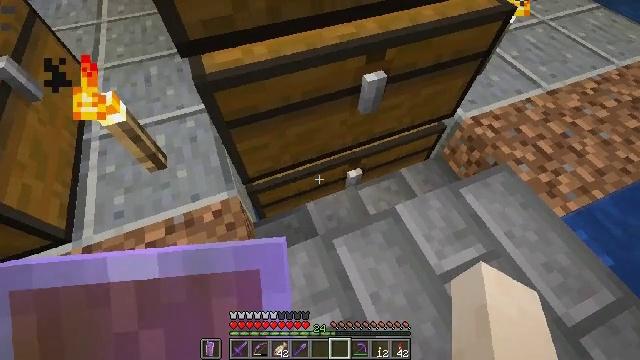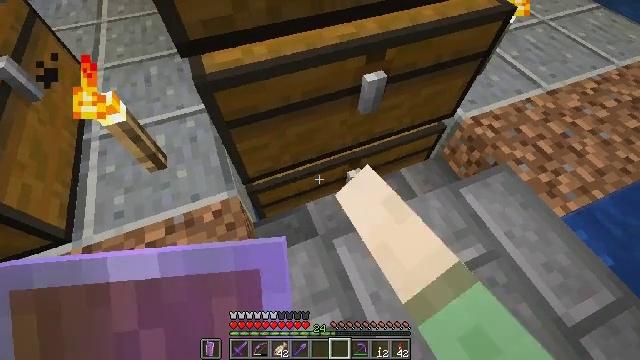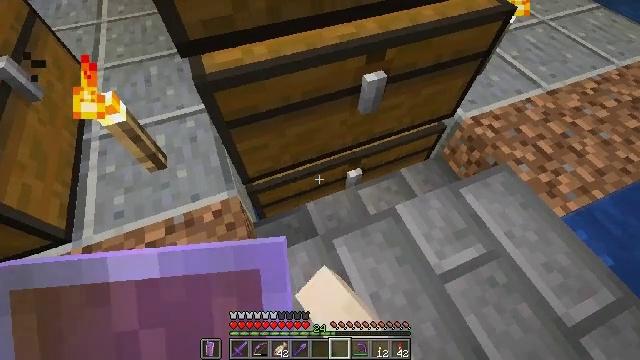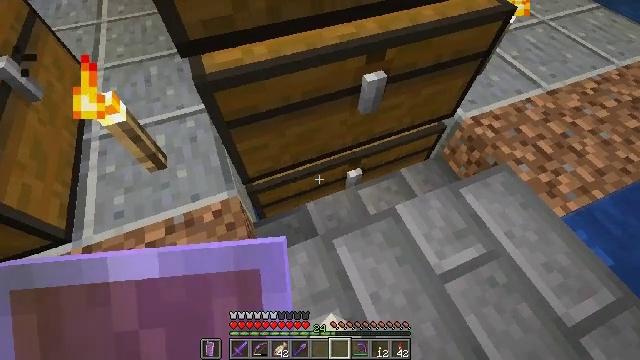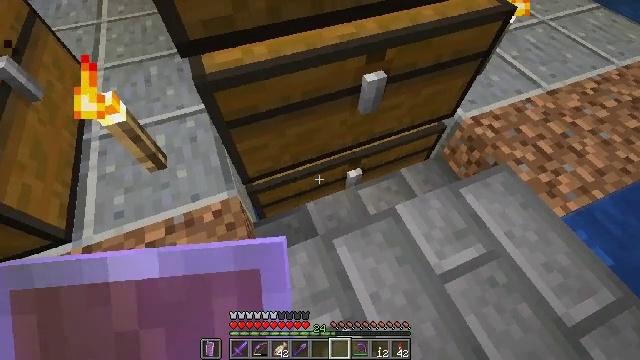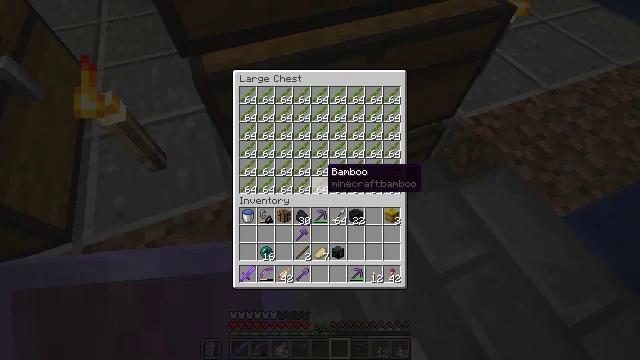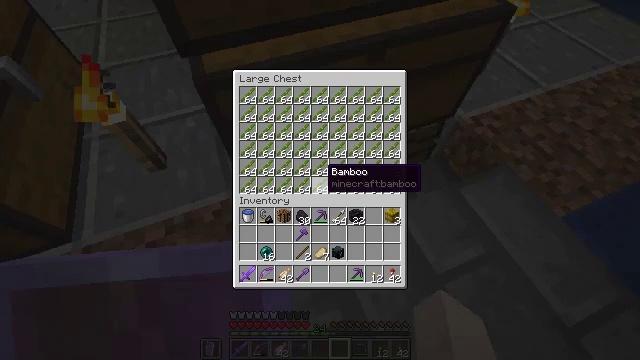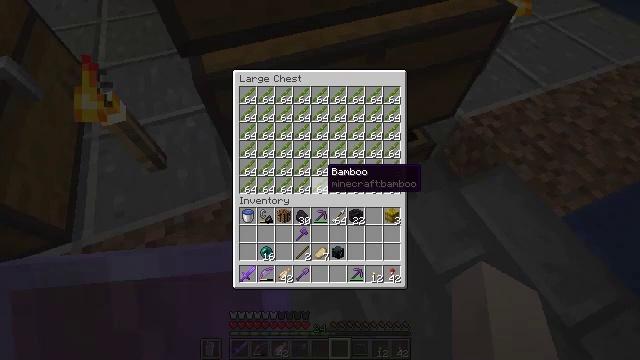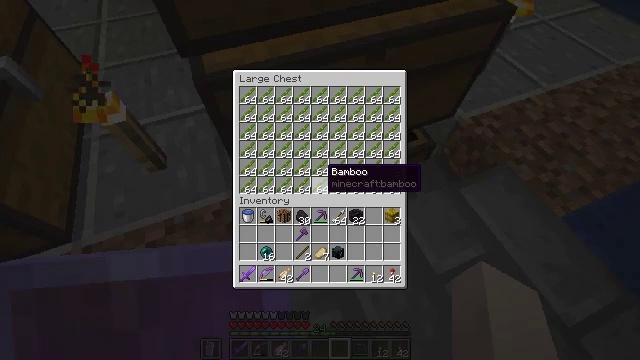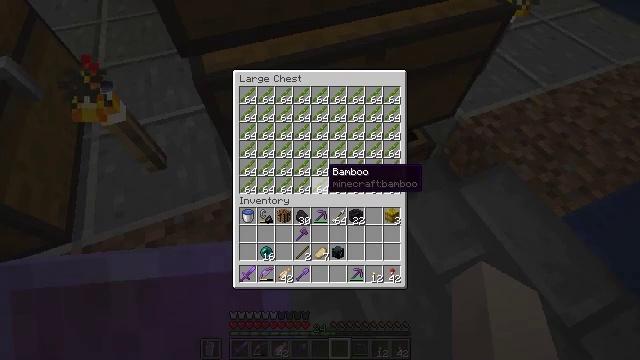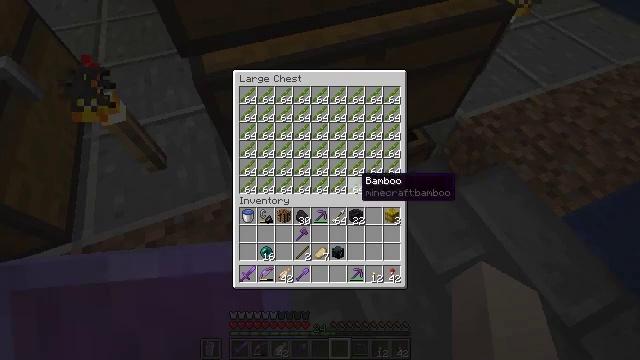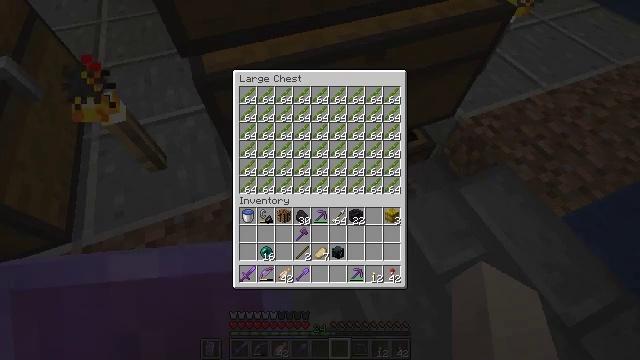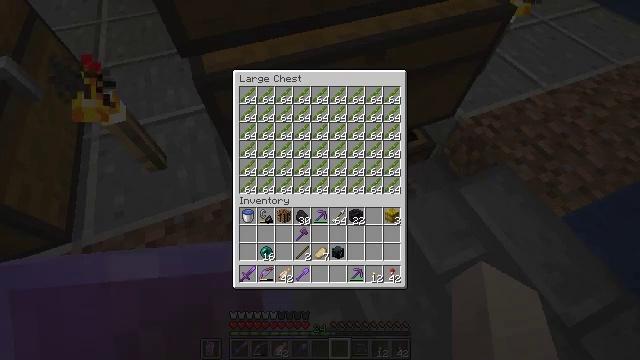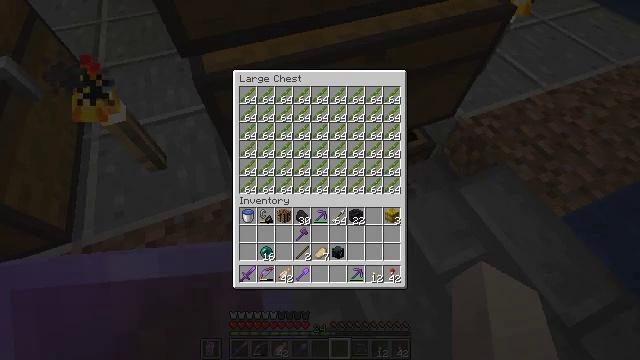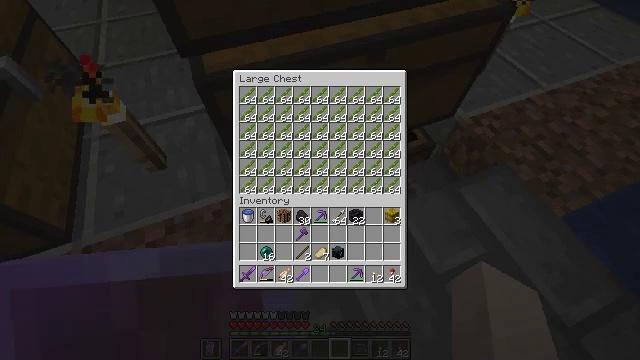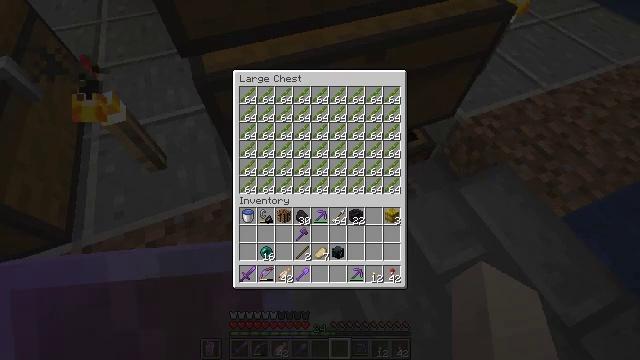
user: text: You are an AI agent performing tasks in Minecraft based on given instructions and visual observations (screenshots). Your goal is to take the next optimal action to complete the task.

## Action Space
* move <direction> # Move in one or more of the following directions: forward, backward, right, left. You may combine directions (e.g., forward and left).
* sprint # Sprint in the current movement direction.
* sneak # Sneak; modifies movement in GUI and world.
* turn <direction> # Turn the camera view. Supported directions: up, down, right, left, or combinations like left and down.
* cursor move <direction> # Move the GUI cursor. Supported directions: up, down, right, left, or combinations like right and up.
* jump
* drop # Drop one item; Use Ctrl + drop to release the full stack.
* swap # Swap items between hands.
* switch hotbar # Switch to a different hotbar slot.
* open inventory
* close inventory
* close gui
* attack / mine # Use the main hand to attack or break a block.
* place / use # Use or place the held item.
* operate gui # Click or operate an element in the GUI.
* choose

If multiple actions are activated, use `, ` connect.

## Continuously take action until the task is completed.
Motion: motion action
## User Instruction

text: Convert netherrack into nether brick using a furnace.
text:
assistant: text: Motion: use / place
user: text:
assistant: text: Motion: use / place
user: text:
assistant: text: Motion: use / place
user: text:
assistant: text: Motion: no_op
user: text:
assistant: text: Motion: no_op
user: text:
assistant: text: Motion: no_op
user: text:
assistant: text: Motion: no_op
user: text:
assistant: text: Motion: no_op
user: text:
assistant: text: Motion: no_op
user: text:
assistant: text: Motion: turn right and down
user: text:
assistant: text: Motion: turn right
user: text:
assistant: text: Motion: no_op
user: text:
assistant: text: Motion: sneak
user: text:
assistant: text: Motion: sneak
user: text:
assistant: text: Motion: sneak
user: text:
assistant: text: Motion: sneak
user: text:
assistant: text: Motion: sneak, turn up
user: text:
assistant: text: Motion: sneak
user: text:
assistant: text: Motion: sneak
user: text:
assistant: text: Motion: sneak
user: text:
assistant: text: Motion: sneak
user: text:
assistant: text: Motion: sneak, attack / mine
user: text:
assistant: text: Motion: sneak, attack / mine
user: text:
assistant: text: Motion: sneak, attack / mine
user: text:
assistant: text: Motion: sneak
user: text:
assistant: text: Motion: sneak, turn left
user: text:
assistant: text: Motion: sneak
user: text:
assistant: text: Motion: sneak
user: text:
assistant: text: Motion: sneak
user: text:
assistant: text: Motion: sneak, attack / mine